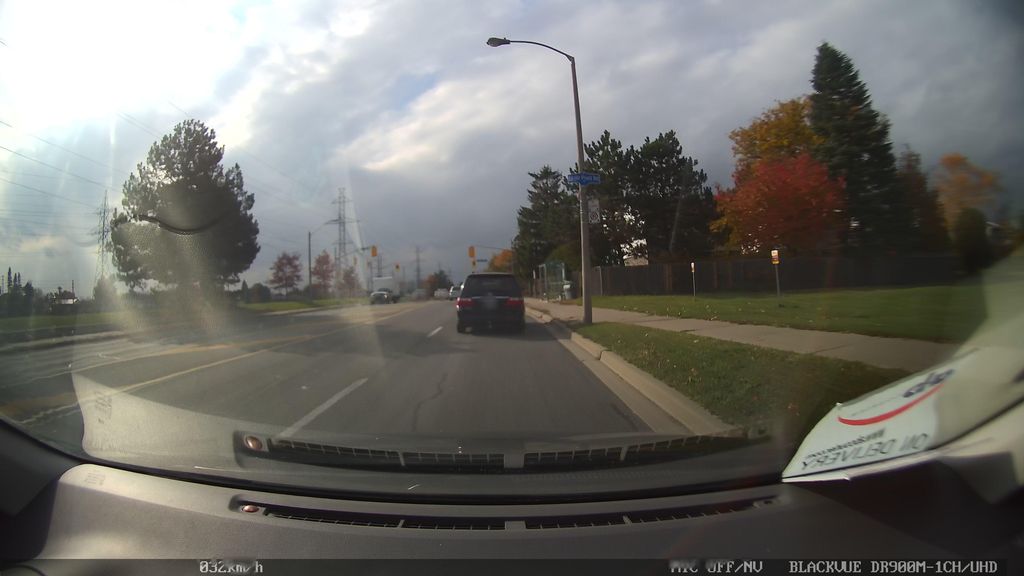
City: toronto